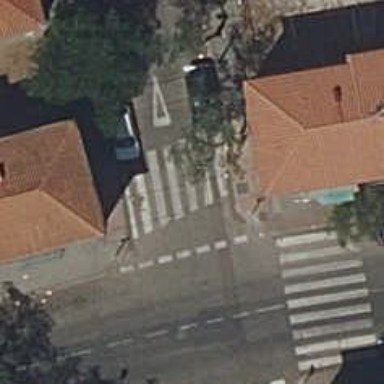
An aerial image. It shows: Uncontrolled footway crossing with markings.